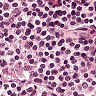
Metastatic tissue present: no